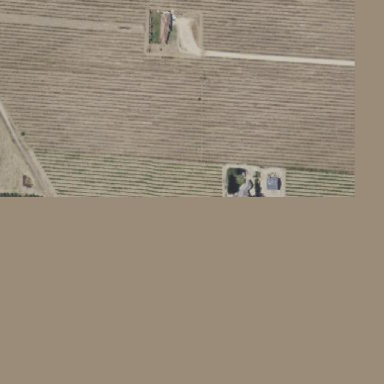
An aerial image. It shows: Open space property with vineyard.